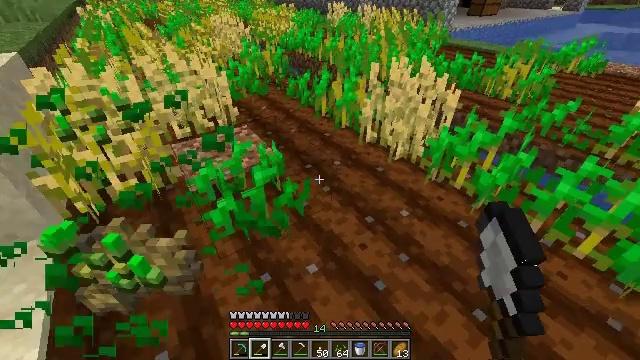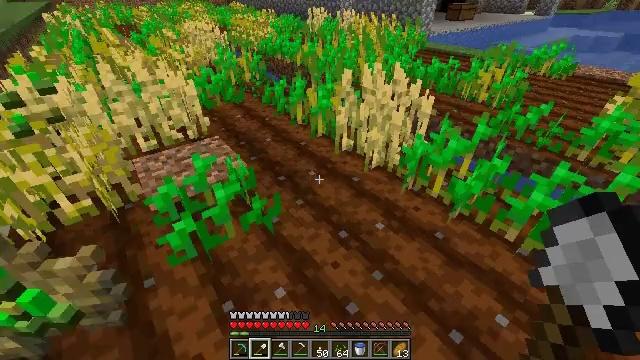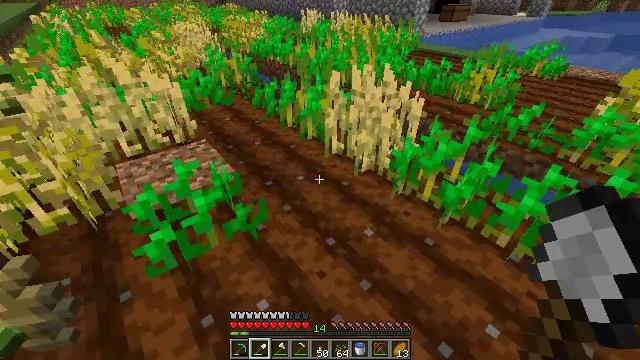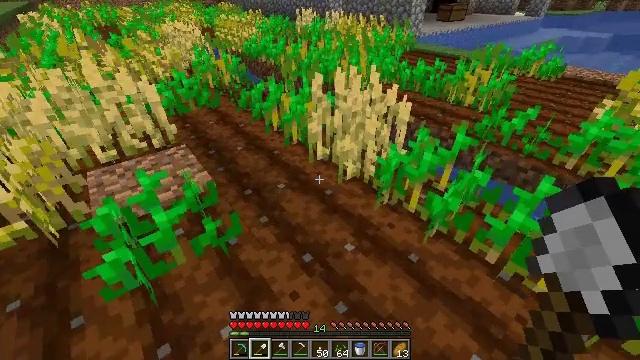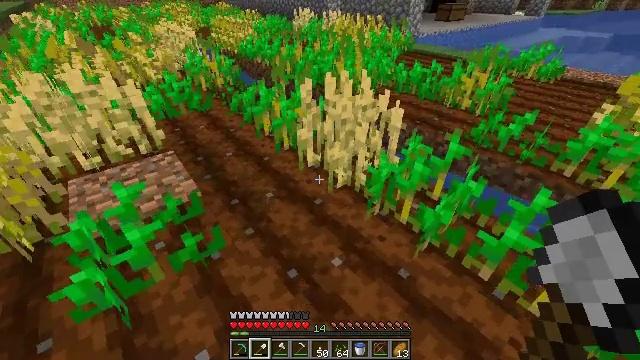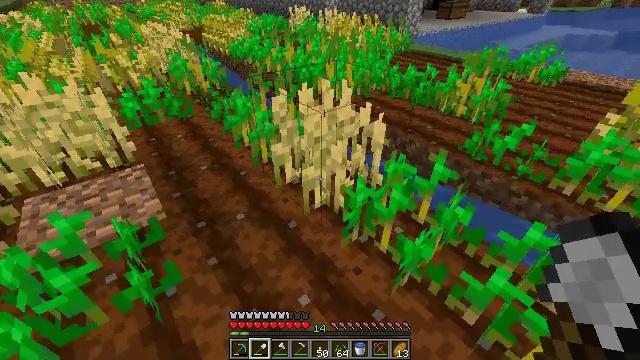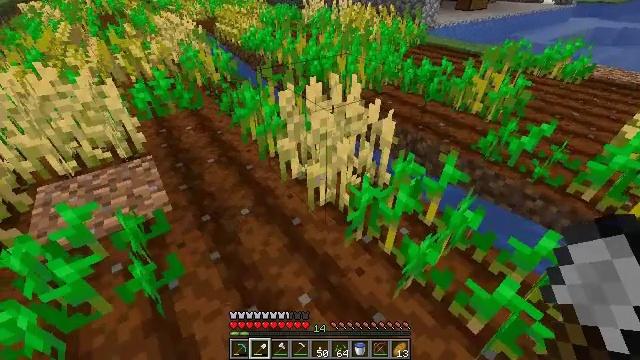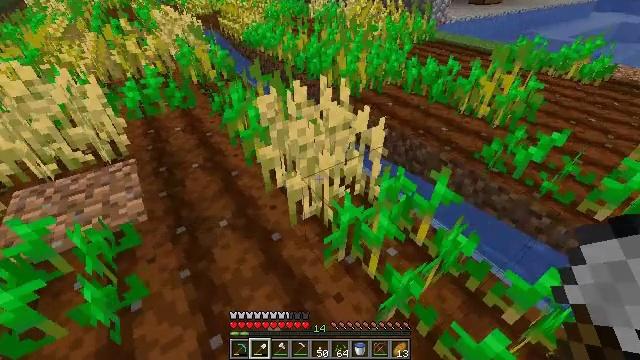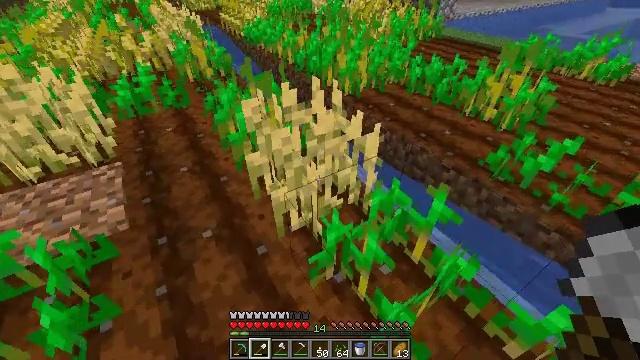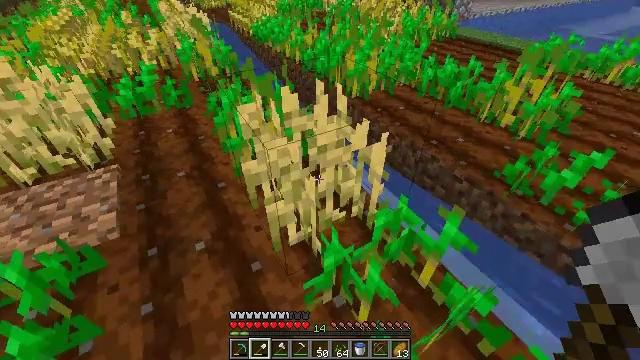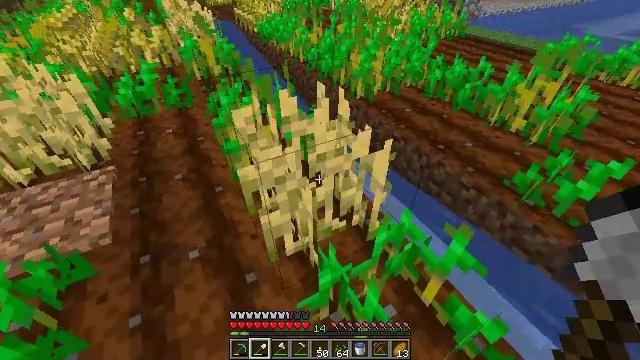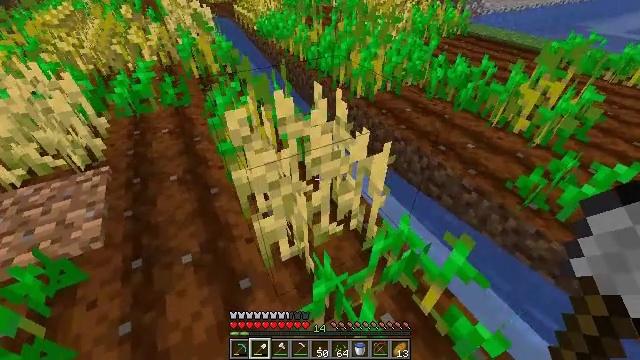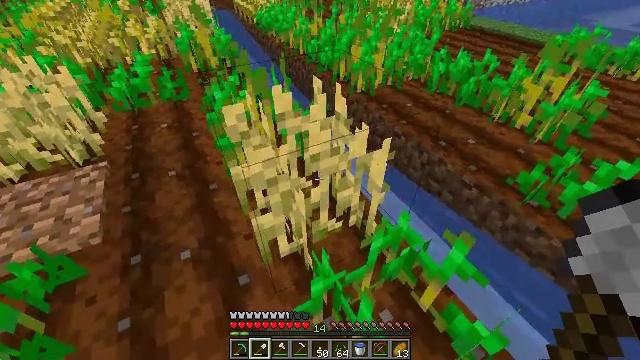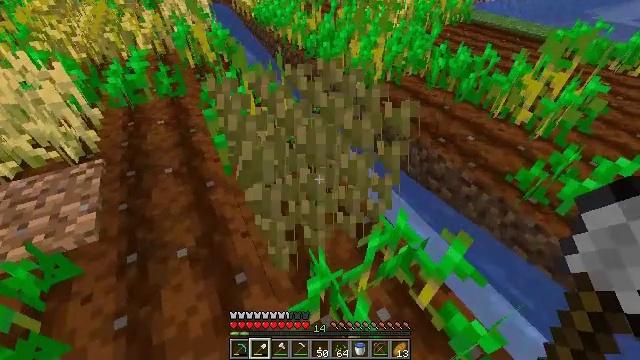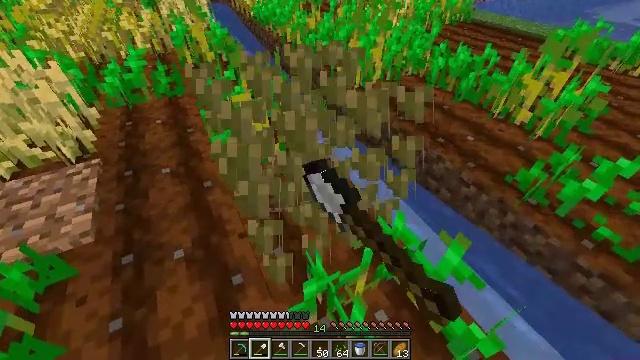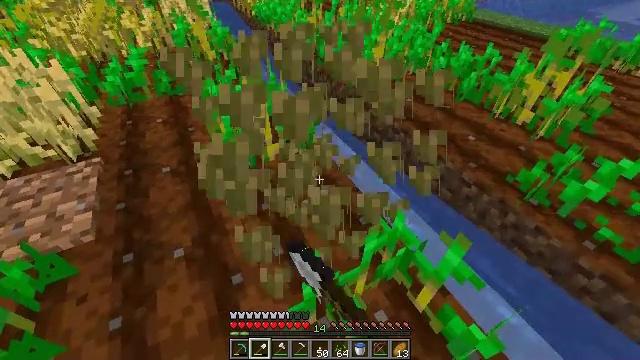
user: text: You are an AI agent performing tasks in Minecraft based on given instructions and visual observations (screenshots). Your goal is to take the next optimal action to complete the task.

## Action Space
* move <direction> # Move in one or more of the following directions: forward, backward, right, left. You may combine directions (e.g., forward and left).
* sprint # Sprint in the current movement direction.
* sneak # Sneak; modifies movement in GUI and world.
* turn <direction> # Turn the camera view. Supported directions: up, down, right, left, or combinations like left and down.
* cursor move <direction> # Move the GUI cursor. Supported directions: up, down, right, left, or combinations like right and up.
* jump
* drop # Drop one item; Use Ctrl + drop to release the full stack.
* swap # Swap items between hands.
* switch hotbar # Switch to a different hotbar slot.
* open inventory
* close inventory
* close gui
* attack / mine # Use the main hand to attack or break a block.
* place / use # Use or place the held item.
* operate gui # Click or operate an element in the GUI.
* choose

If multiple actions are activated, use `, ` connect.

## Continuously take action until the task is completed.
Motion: motion action
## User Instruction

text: Gather wheat by left-clicking on it.
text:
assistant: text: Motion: move forward and move right, turn right
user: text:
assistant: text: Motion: move forward and move right
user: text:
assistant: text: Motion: move forward and move right
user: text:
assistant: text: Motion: move forward and move right
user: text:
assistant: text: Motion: move forward and move right
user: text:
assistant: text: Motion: move forward and move right, turn left and down
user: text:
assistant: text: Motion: move forward and move right, turn left and down
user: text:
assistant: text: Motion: move forward, turn left
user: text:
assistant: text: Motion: move forward, turn left
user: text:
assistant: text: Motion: turn left
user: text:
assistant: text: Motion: no_op
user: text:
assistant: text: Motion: turn down
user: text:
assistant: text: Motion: attack / mine
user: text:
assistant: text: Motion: attack / mine
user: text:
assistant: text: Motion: no_op
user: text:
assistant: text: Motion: turn left
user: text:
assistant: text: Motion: turn left
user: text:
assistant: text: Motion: no_op